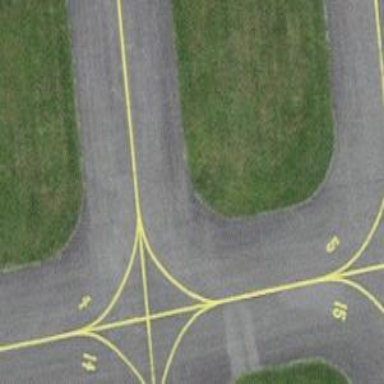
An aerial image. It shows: Image of taxiway at airport.